Question: I am giving the form a dynamic number of file upload fields. So on the form side, I'm looping through this dynamic number (say 3, as index 'm'), and naming each filefield input 'ResumeFile#m#'. On the action page, I'm getting an error if one of the filefields is not filled in. When all 3 filefields are filled in, it works fine.
The error is (here, when filefield 2 is not filled in):
'''
The form field Form.ResumeFile2 did not contain a file.
'''
Here's my code creating the form:
'''
<cfset numUploads = 3>
<cfform name="uploadMultipleResumes" action="uploadMultipleResumes.cfm" enctype="multipart/form-data" >
<cfinput name="EmployeeID" type="hidden" value="#form.EmployeeID#">
Resume File(s): *<BR>
<cfloop from="1" to="#numUploads#" index="j">
<cfinput name="ResumeFile#j#" type="file" size="50">
</cfloop>
<BR />
<cfinput name="Submit" type="submit" value="Upload Multiple Resumes">
</cfform>
'''
Here's my code (abbreviated) from the action page. I've tried lots of combinations of how to check if each filefield is not filled in, all of which allow a blank input to pass through and get to the error I mentioned above.
'''
<!--- Loop over multiple file fields --->
<cfloop from="1" to="#numUploads#" index="m">
<cfif 'Form.ResumeFile#m#' is not "">
<cffile action="upload" filefield="#Evaluate('Form.ResumeFile#m#')#" nameconflict="makeunique" destination="#destinationPath#">
</cfif>
</cfloop>
'''
Even if I've already tried it, I will try all suggestions! I've been on this for days and I know there's an answer!
Thanks so much!
Here's the image of the error
>
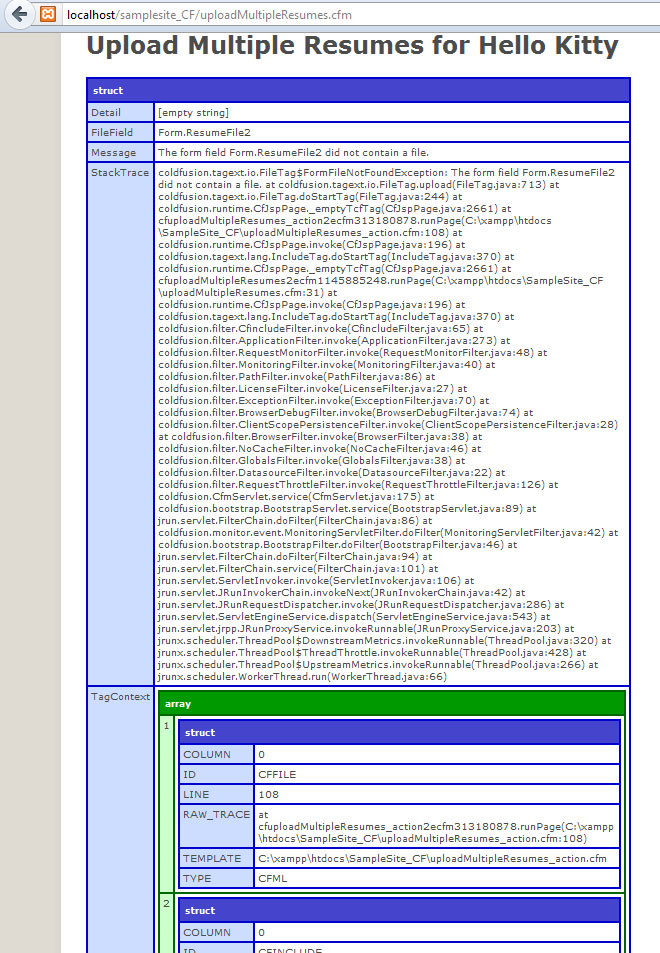
Answer: Change the code on your action page to the following:
'''
<!--- Loop over multiple file fields --->
<cfloop from="1" to="#numUploads#" index="m">
<cfif len(Form["ResumeFile#m#"])>
<cffile action="upload" filefield="Form.ResumeFile#m#" nameconflict="makeunique" destination="#destinationPath#">
</cfif>
</cfloop>
'''
Fixed also some performance bottlenecks:
1. Have in mind that one should if possible always avoid the use of evaluate().
2. Use len() instead of IS NOT "" to check for a non empty string.